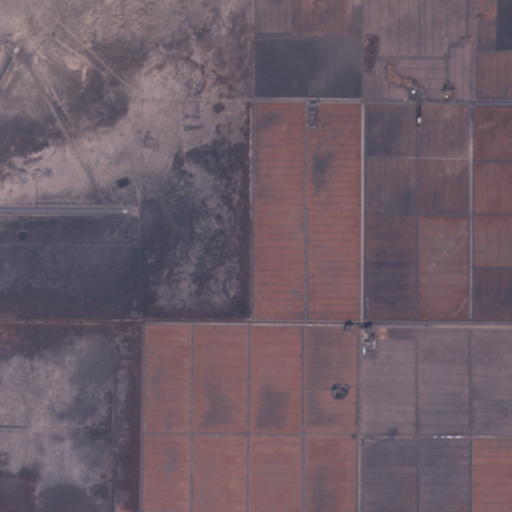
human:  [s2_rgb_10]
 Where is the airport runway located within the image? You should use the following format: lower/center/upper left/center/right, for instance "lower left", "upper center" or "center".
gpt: The airport runway is located in the upper left of the image.
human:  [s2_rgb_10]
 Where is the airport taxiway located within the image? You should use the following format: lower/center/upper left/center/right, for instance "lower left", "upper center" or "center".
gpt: The airport taxiway is located in the upper left of the image.
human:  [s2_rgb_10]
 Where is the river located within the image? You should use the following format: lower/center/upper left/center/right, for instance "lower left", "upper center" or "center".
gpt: The river is located in the lower right of the image.
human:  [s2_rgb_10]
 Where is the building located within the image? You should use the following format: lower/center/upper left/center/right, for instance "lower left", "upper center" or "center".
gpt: There is no building in the image.